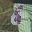
Label: 6